Current action and preconditions to check: trajectory_clear

Your task: For each precondition in the list above, predict whether it will hold at this action.

Consider the current scene as observed from the mobile robot's camera, and analyze the predicted future states of all dynamic agents (e.g., people, animals, vehicles, or any moving entities) within the NEXT SECOND.

IMPORTANT: Only answer "very likely" if you are absolutely certain—based on strong, clear evidence—that a dynamic agent will violate the precondition in the predicted future state. Do NOT answer "very likely" for unlikely, ambiguous, or low-probability risks.

Ask yourself for each precondition: Is there a high probability, with clear and convincing evidence, that the predicted future states of any dynamic agent will interfere with the predicted future state of the currently executing action within the NEXT SECOND, causing that precondition to fail?

Assess the risk level based on these predictions. Use "likely" or "very likely" if motions create a clear risk of interference.

Use "neutral" or "improbable" if agents are nearby but their predicted paths are clearly diverging or non-conflicting.

Failure Risk Categories: "very improbable", "improbable", "neutral", "likely", "very likely"

Answer Format: Output ONLY the probability_of_failure value from these categories: "very improbable", "improbable", "neutral", "likely", "very likely"

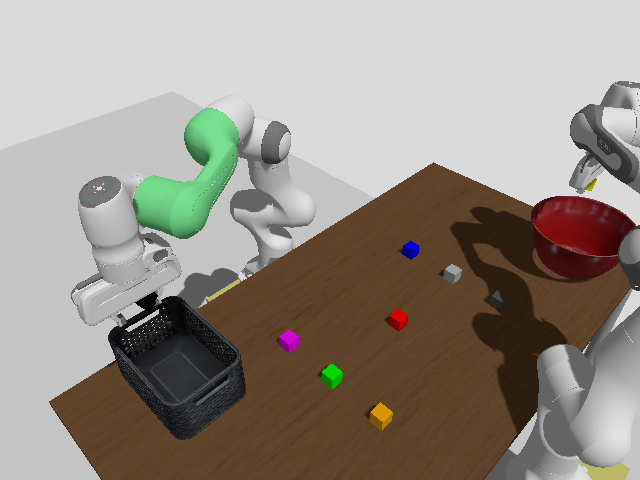

Answer: very improbable